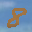
Label: 8